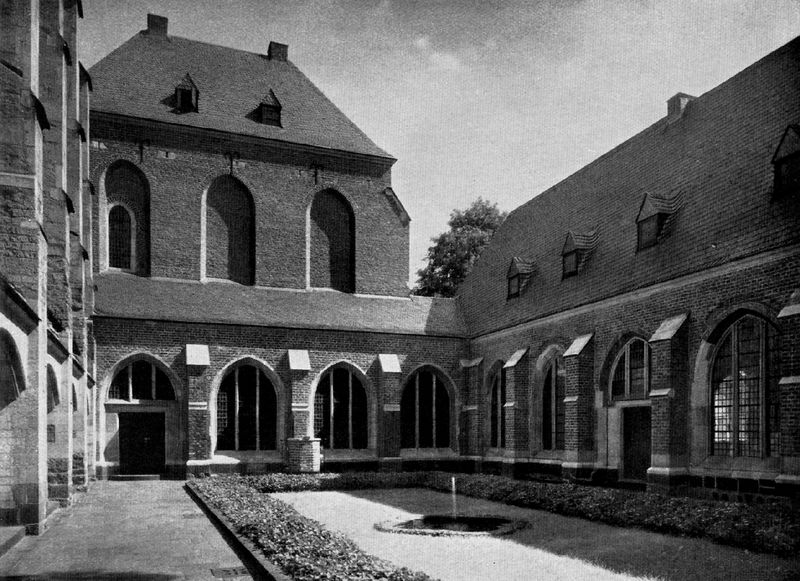
Titel: Kartäuserkirche St. Barbara in Köln
Standort: Köln (EU - D - NRW)
Schlagwörter: baum, himmel, fenster, glas, grau, mitte, pfeiler, weiss, dach, gebäude, haus, weg, stein, kirche, brunnen, kamin, garten, springbrunnen, bogen, mauer, ziegel, hecke, hof, tor, foto, fotografie, innenhof, kloster, gauben, schwarz-weiß, arkaden, portal, spitzbogen, fontäne, himel, brunne, fesnter, photografie, kreuzgang, gaupe, strebepfeiler, gartenbau, burghof, geims, rabattte, steildach